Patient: sex F, age 26
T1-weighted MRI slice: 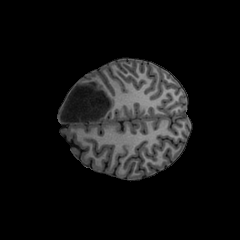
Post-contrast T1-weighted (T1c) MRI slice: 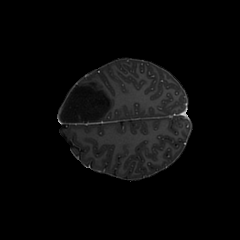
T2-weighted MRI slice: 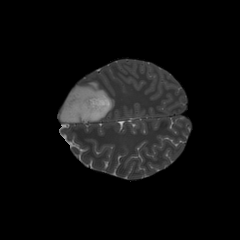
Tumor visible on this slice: yes
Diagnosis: Astrocytoma, IDH-mutant
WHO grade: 3